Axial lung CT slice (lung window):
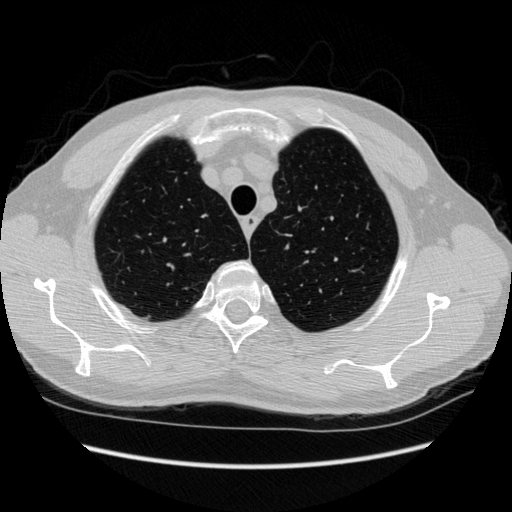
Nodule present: no